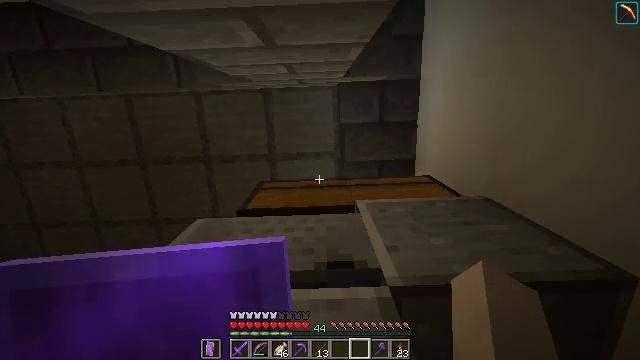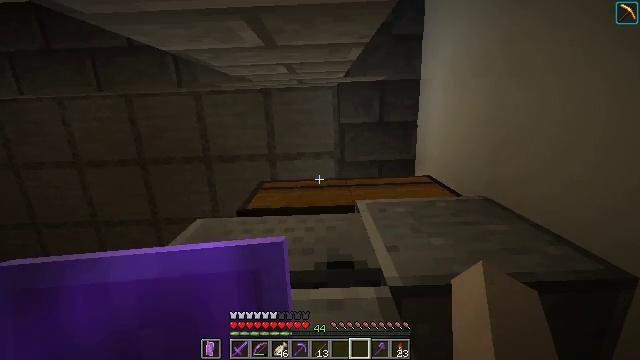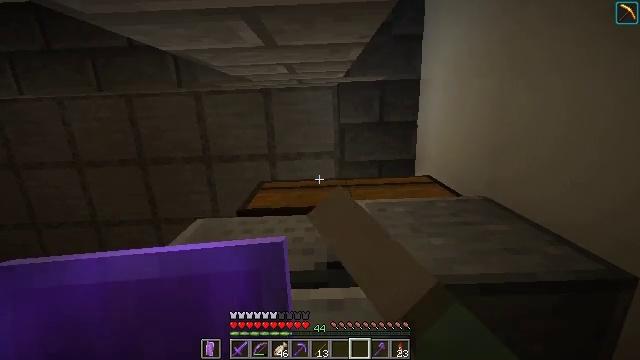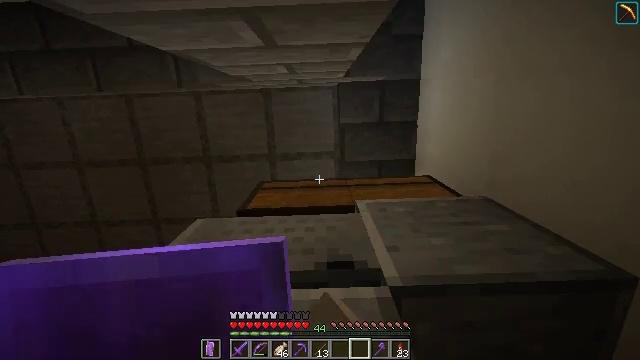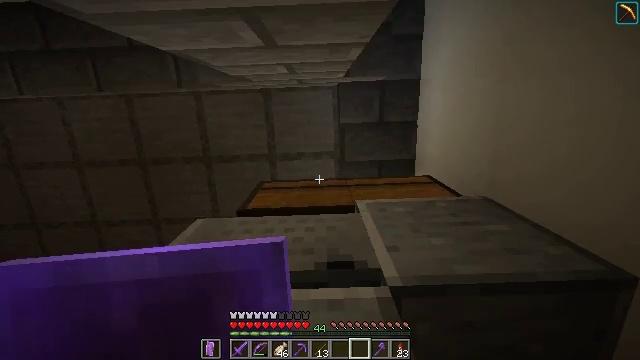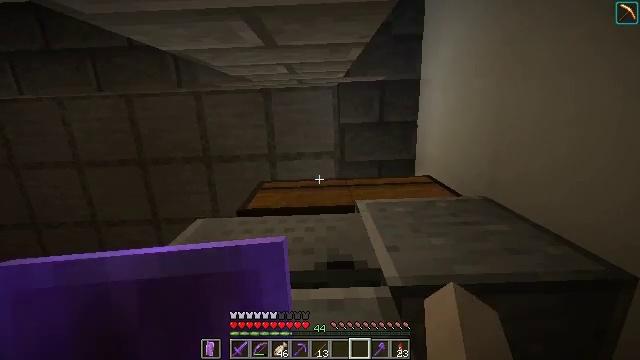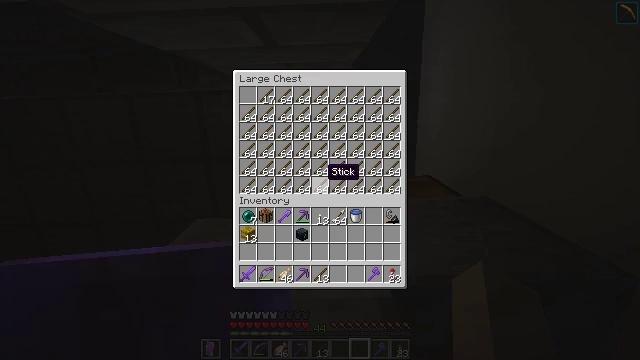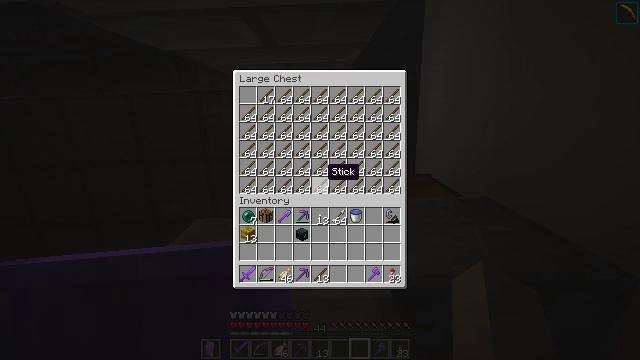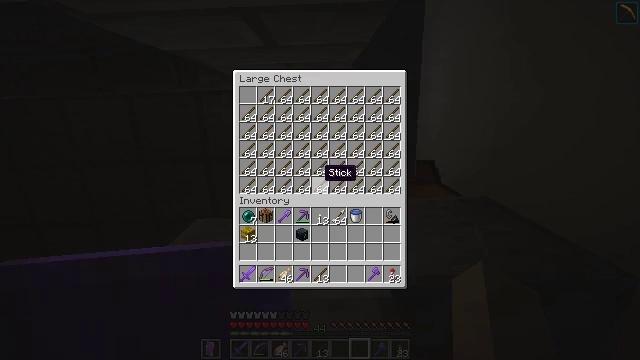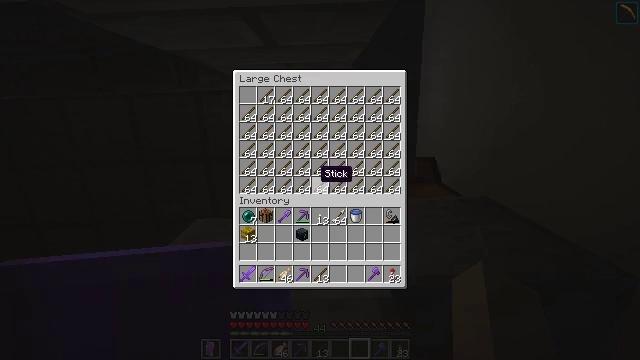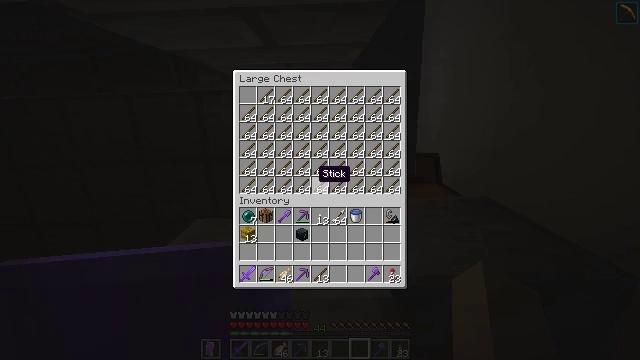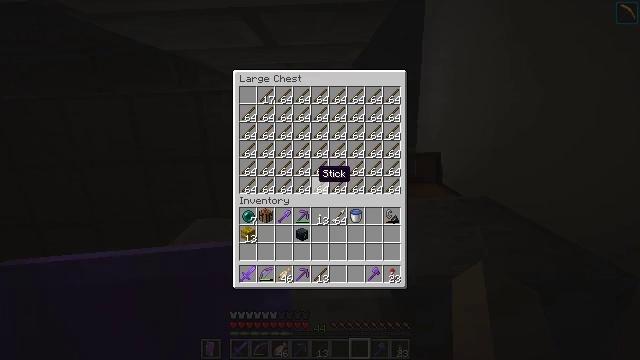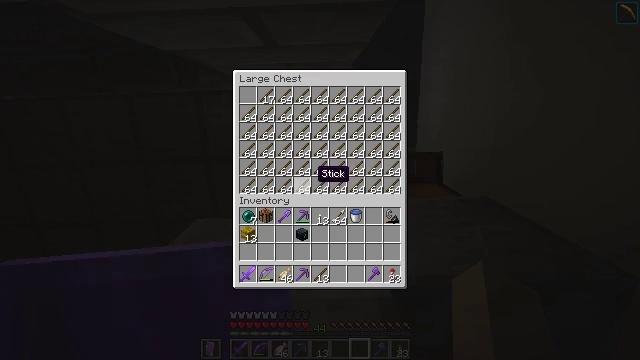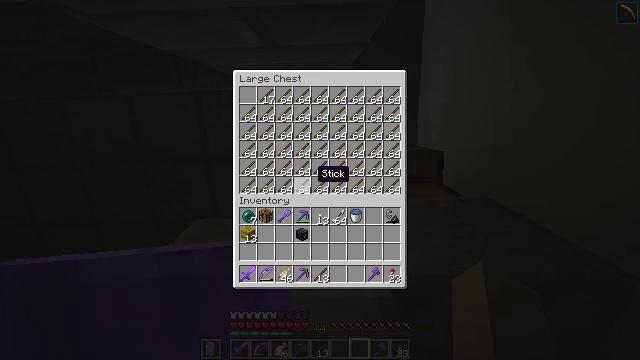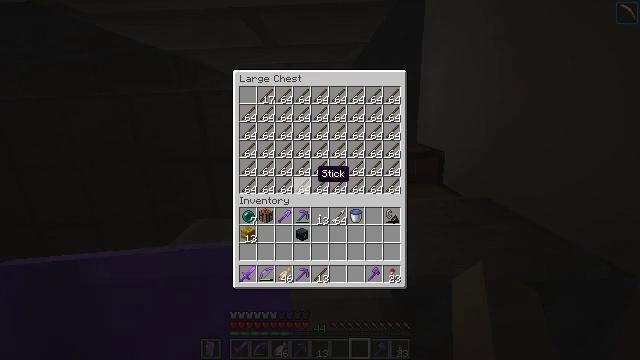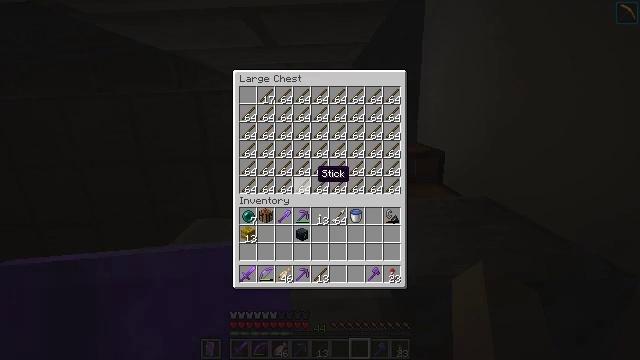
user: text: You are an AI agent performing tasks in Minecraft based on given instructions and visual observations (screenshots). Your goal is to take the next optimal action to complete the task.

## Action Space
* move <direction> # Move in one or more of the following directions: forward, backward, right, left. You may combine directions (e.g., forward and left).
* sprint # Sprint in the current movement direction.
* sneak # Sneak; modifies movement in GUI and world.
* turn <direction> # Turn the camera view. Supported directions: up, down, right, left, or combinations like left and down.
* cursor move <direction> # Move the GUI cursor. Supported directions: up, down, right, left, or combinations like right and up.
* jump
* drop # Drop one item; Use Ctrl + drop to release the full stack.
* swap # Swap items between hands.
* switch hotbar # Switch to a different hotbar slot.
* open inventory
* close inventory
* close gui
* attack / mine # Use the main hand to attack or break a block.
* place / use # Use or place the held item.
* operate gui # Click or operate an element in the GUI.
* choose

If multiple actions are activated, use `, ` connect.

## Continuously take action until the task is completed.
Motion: motion action
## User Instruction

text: craft item soul torch
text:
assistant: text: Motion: use / place
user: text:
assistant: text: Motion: use / place
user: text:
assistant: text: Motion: use / place
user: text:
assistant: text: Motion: no_op
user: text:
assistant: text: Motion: no_op
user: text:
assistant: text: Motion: no_op
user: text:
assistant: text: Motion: no_op
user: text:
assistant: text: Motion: no_op
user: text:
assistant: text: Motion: no_op
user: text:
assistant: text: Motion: no_op
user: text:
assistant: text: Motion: no_op
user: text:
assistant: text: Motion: no_op
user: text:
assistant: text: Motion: no_op
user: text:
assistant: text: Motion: no_op
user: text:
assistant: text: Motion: no_op
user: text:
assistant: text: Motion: no_op
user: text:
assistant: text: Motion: no_op
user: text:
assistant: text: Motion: no_op
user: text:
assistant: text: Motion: no_op
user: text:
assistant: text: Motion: no_op
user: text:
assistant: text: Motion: no_op
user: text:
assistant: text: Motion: no_op
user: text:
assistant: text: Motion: no_op
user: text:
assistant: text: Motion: no_op
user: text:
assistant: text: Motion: no_op
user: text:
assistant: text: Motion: no_op
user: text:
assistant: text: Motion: no_op
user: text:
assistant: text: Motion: no_op
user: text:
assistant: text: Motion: turn right and down
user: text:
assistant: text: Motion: turn right and down